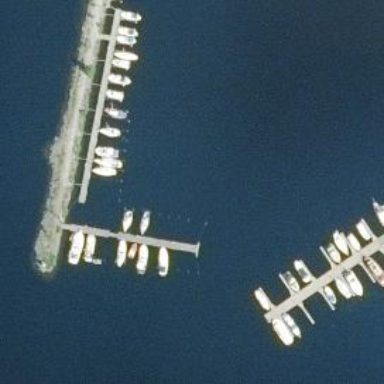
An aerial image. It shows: Pier with mooring facilities.